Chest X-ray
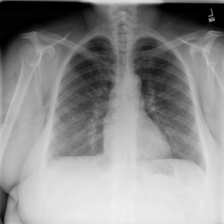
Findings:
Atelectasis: negative
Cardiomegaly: negative
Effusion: negative
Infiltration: negative
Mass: negative
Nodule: negative
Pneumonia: negative
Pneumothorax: negative
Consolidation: negative
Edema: negative
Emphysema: negative
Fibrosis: negative
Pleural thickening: negative
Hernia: negative